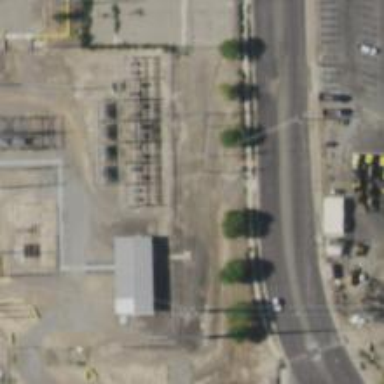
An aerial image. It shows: Power pole.